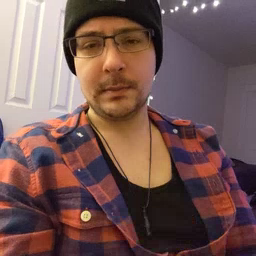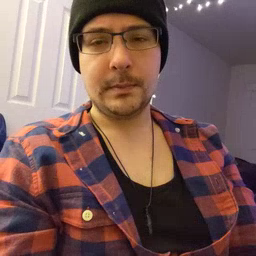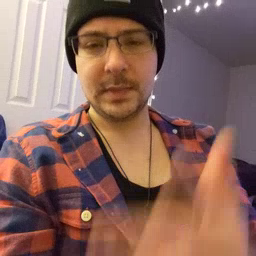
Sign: sick